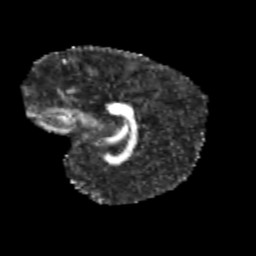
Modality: FA
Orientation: sagittal
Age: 11
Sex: male
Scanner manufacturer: siemens
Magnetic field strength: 3 T
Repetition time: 3.8 s
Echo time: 0.07 s